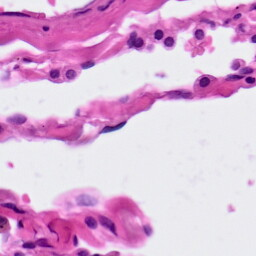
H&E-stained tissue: Lung